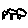
Label: tree